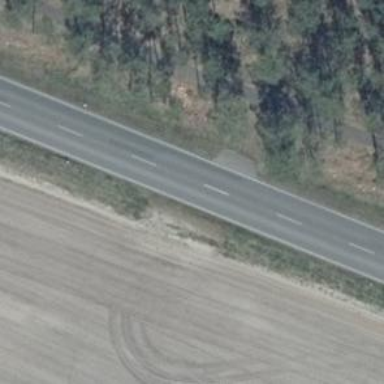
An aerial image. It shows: Tertiary road with asphalt surface.